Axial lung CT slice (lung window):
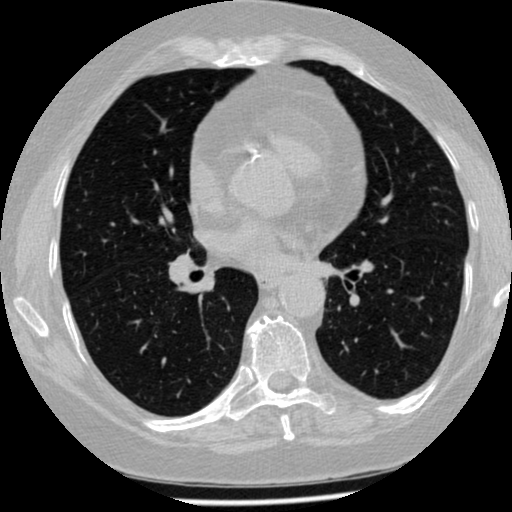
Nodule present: no